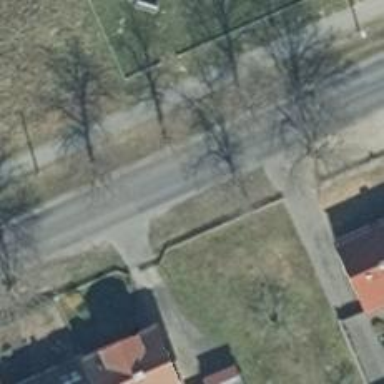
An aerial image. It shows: Secondary road with asphalt surface.